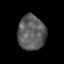
Tissue: lung
Cell type: Epithelial cells
Senescence score: 0.1998
Nuclear area (px): 943
Mean DAPI intensity: 92.508